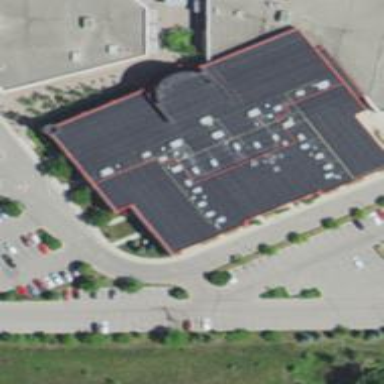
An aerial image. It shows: Cinema.